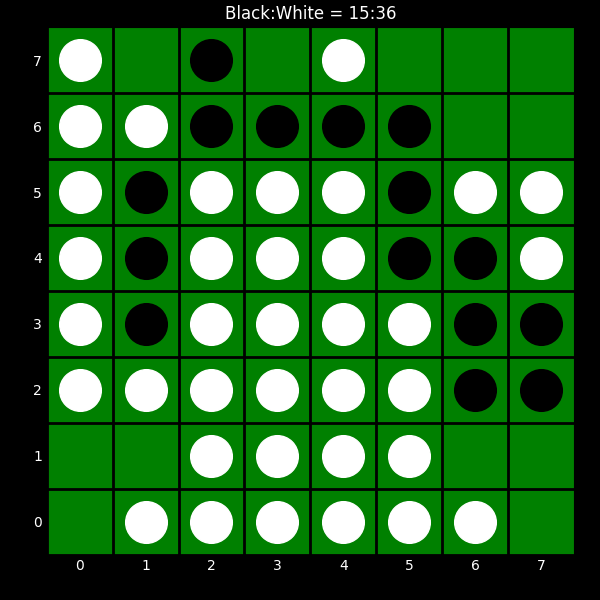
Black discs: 15
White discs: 36